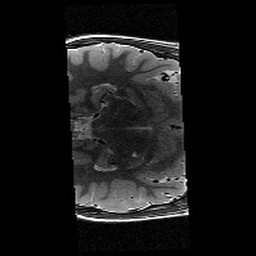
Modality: T2w
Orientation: axial
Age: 13
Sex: male
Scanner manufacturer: siemens
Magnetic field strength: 3 T
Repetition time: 9.23 s
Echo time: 0.067 s